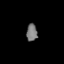
Tissue: lung
Cell type: Others
Senescence score: 0.2261
Nuclear area (px): 185
Mean DAPI intensity: 116.919